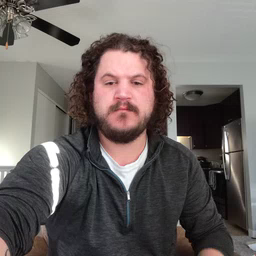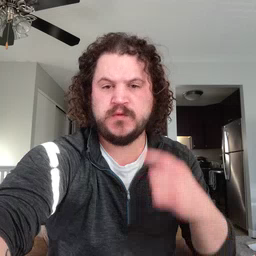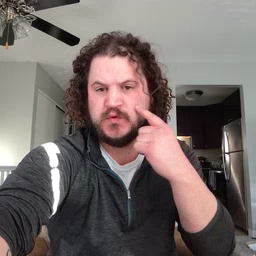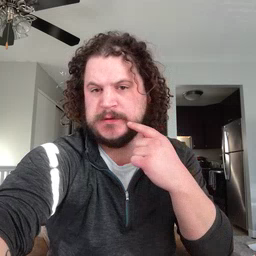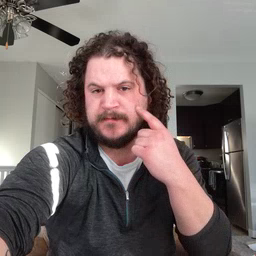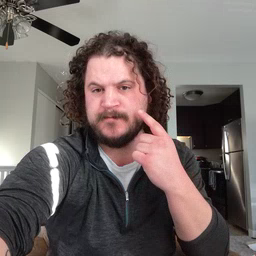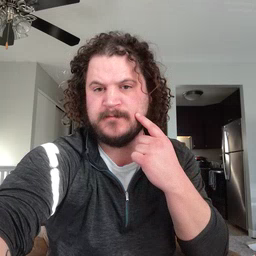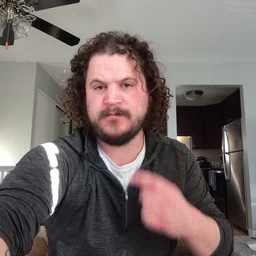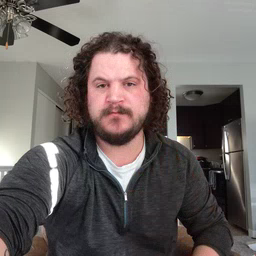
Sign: cheek